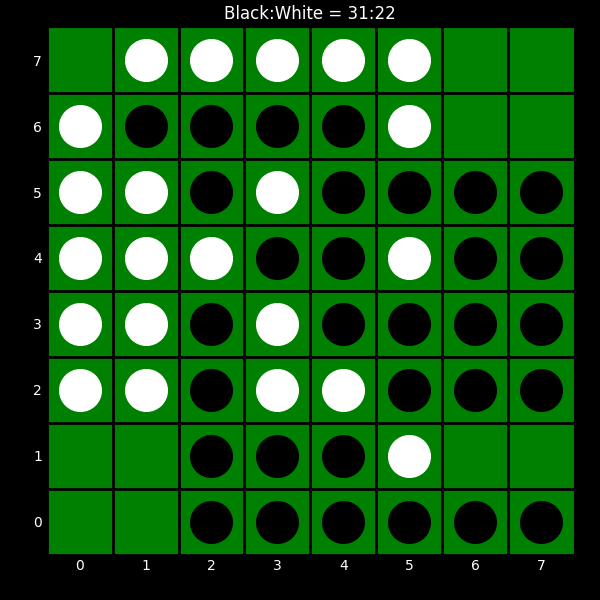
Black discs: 31
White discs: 22